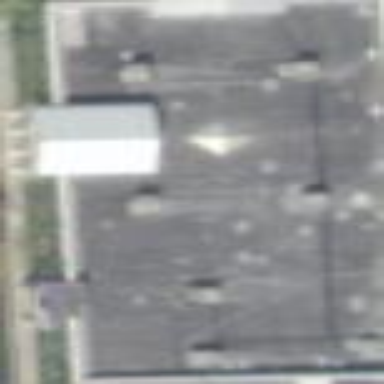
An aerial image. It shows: Building housing furniture shop.